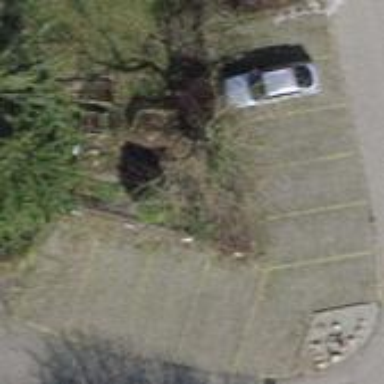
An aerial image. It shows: Parking available on the street side.